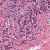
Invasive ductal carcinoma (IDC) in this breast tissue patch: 1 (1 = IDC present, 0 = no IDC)